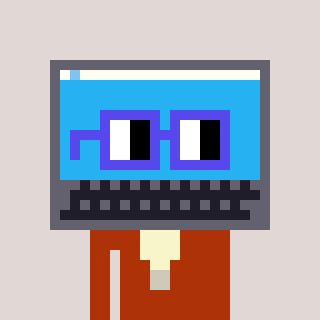
a pixel art character with square blue glasses, a laptop-shaped head and a hotbrown-colored body on a warm background